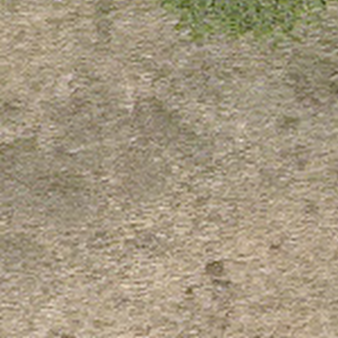
Label: other